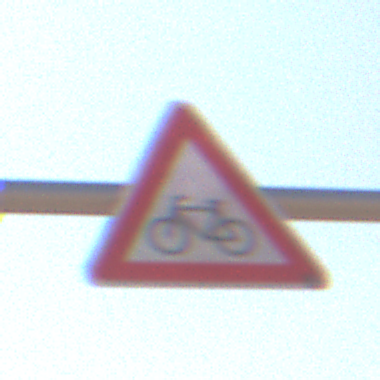
Verkehrszeichen: RadverkehrRechts
Umgebung: Outdoor, Nature
Tageszeit: Midday
Wetter: PartlyCloudy
Licht: Natural
Jahreszeit: NotSpecified
Kontrast: HighContrast